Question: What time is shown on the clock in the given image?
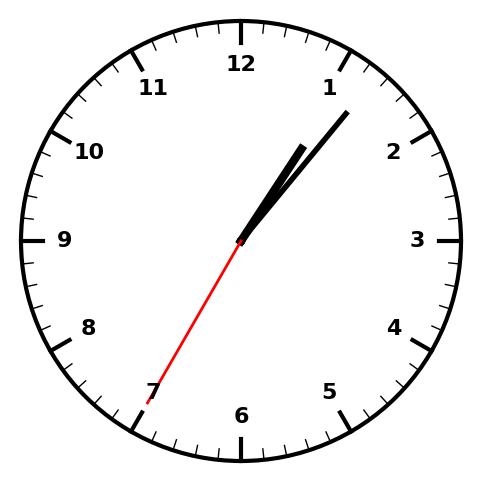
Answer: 01:06:35